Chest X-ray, AP view. Patient: 43 years old, sex F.
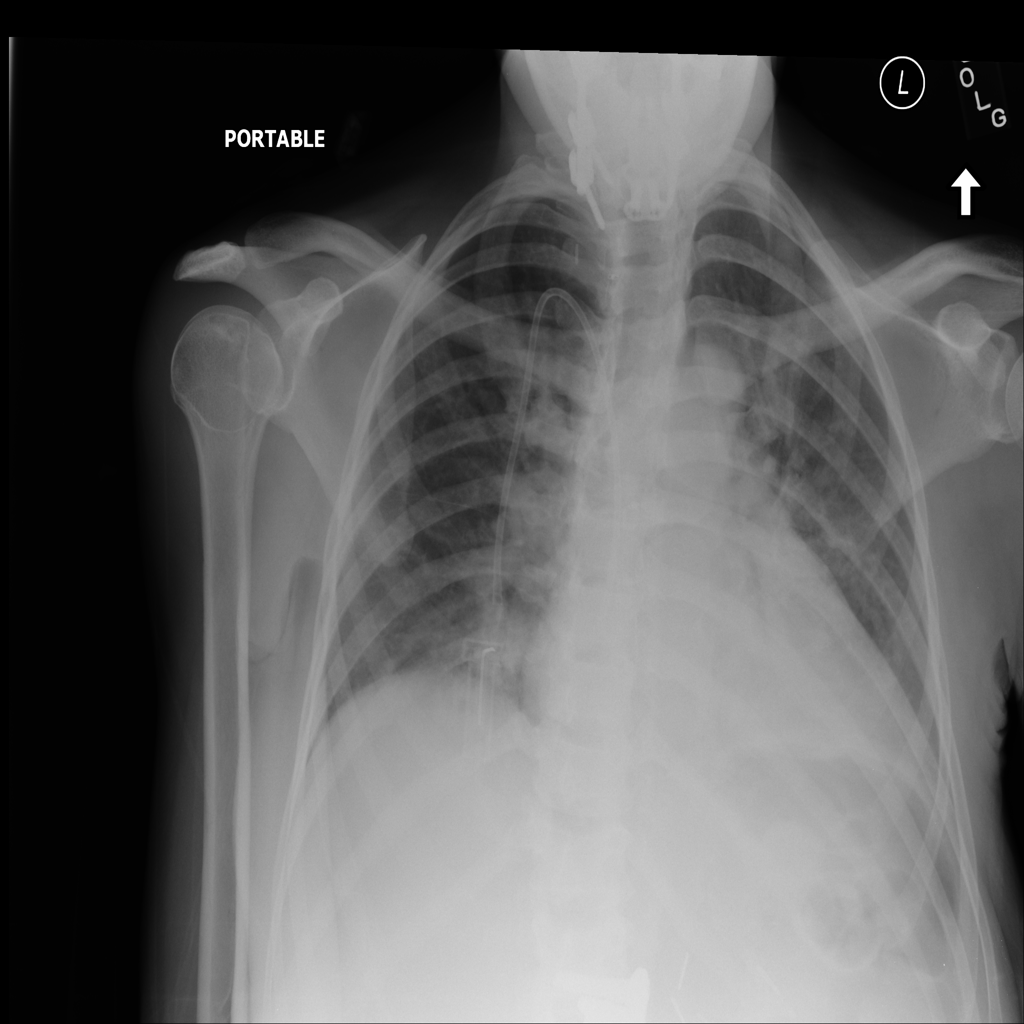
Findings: No Finding